Question: I'm overriding Android's ImageView in order to make the corners of my image transparent. I can accomplish that clipping the canvas in my onDraw(Canvas canvas):
'''
@Override
protected void onDraw(Canvas canvas) {
Path clipPath = new Path();
int w = this.getWidth();
int h = this.getHeight();
clipPath.addRoundRect(new RectF(0,0,w,h), 10.0f, 10.0f, Path.Direction.CW);
canvas.clipPath(clipPath);
super.onDraw(canvas);
}
'''
Unfortunately, it's not possible to antialias this round rectangle, and the result are ugly corners like this:

I know I can clear parts of my canvas with antialiasing using 'Paint' and 'PorterDuff.Mode.CLEAR', what I don't know is to specify the round corners as the region to be erased. I'm looking for something like this:
'''
@Override
protected void onDraw(Canvas canvas) {
//superclass will draw the bitmap accordingly
super.onDraw(canvas);
final Paint paint = new Paint();
paint.setAntiAlias(true);
paint.setXfermode(new PorterDuffXfermode(PorterDuff.Mode.CLEAR));
//this will erase a round rectangle, I need the exact inverse
canvas.drawRoundRect(rect, rx, ry, paint);
}
'''
Is there any way to "erase" not the round rectangle, but it's inverse, ie, the round corners? And what if I just want to erase one of the corners?
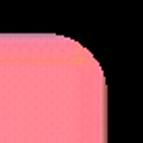
Answer: Draw using a BitmapShader with a transparent color for your Paint object.
If you just want to erase one of the corners, try drawing it as a Path instead of a RoundRect.
'''
protected void onDraw(Canvas canvas) {
BitmapShader bitmapShader = new BitmapShader(<original drawable>, TileMode.CLAMP, TileMode.CLAMP);
Paint paint = new Paint();
paint.setAntiAlias(true);
paint.setColor(0xFF000000);
paint.setShader(bitmapShader);
canvas.drawRoundRect(rect, rx, ry, paint);
}
'''